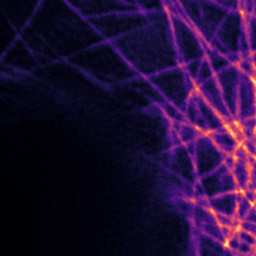
Label: Super-resolution Microtubules image